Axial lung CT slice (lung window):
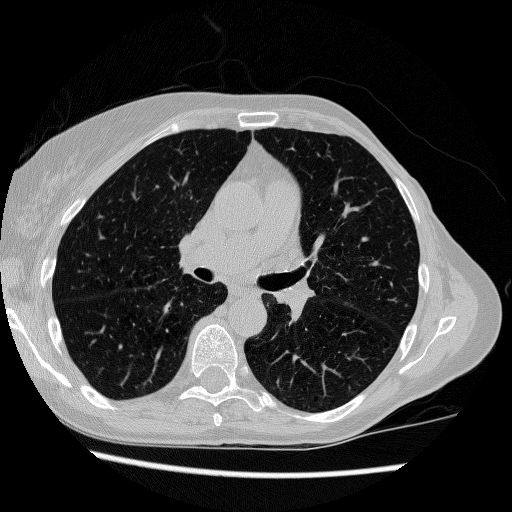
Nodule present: no